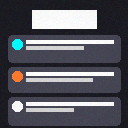
Screen state: on